【题型】选择题　【知识点】向量　【难度】medium
如图所示，平行四边形$ABCD$的对角线相交于点$O$，$E$为$AO$的中点，若$\overrightarrow{DE}=\frac{\lambda}{2}\overrightarrow{AB}+2\mu\overrightarrow{AD}(\lambda,\mu\in R)$，则$\lambda+\mu$等于（\quad）

\vspace{1em}
\noindent
A. $1$ \quad B. $-1$ \quad C. $\frac{1}{4}$ \quad D. $\frac{1}{8}$
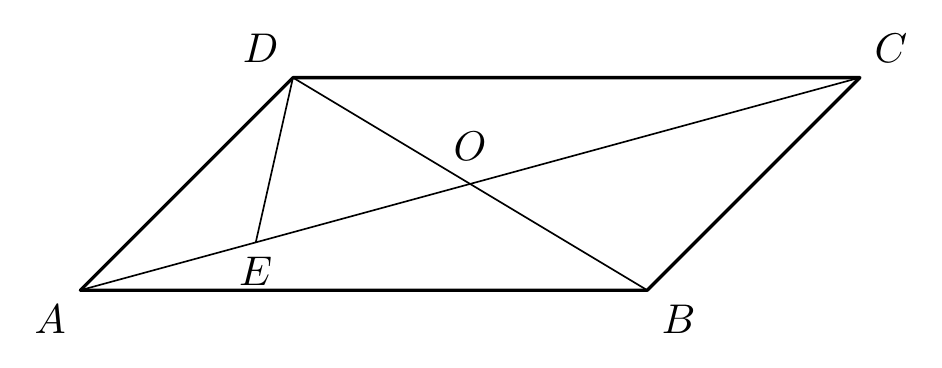
【解答】
\noindent
【答案】$\boldsymbol{D}$

\vspace{0.5em}
\noindent
【分析】利用平面向量的线性运算，平面向量基本定理得到$\overrightarrow{DE}=\frac{1}{4}\overrightarrow{AB}-\frac{3}{4}\overrightarrow{AD}$，再与已知对比求出$\lambda,\mu$即可。

\vspace{0.5em}
\noindent
【解答】解：$\because$平行四边形$ABCD$的对角线相交于点$O$，$E$为$AO$的中点，

\vspace{0.5em}
\noindent
$\therefore \overrightarrow{DE}=\frac{1}{2}\overrightarrow{DA}+\frac{1}{2}\overrightarrow{DO}=\frac{1}{2}\overrightarrow{DA}+\frac{1}{4}\overrightarrow{DB}=\frac{1}{2}\overrightarrow{DA}+\frac{1}{4}\left( \overrightarrow{DA}+\overrightarrow{AB} \right) =\frac{3}{4}\overrightarrow{DA}+\frac{1}{4}\overrightarrow{AB}=\frac{1}{4}\overrightarrow{AB}-\frac{3}{4}\overrightarrow{AD}$，

\vspace{0.5em}
\noindent
$\because \overrightarrow{DE}=\frac{\lambda}{2}\overrightarrow{AB}+2\mu\overrightarrow{AD}\left( \lambda,\mu \in R \right)$，

\vspace{0.5em}
\noindent
$\therefore \begin{cases}
\frac{\lambda}{2}=\frac{1}{4}\\
2\mu=-\frac{3}{4}
\end{cases}$，$\therefore \begin{cases}
\lambda=\frac{1}{2}\\
\mu=-\frac{3}{8}
\end{cases}$，

\vspace{0.5em}
\noindent
$\therefore \lambda+\mu=\frac{1}{8}$，

\vspace{0.5em}
\noindent
故选：$D$。

\vspace{0.5em}
\noindent
【点评】本题考查平面向量的线性运算，平面向量基本定理，属于中档题。